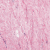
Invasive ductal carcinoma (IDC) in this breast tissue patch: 0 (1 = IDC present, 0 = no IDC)